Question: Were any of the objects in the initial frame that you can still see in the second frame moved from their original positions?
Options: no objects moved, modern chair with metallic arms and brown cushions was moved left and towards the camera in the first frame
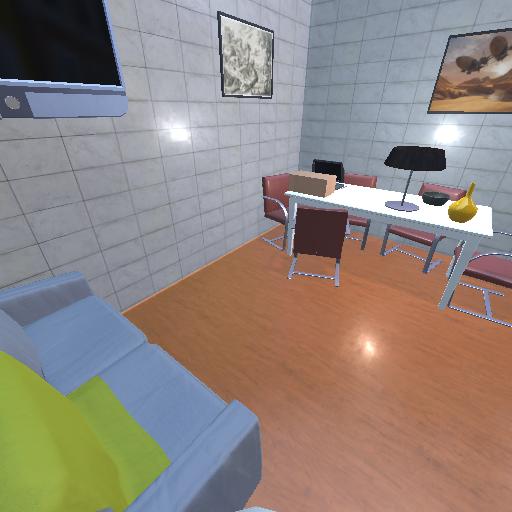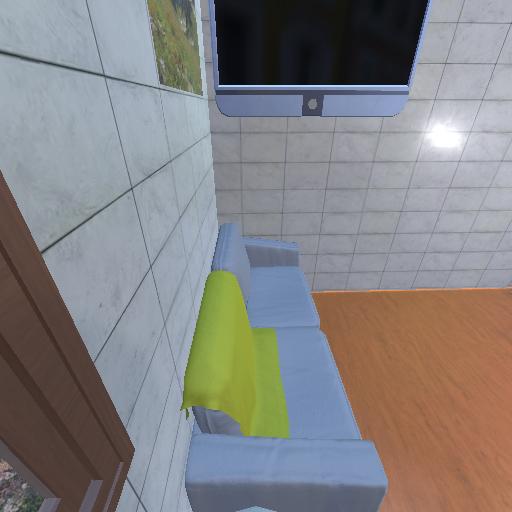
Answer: no objects moved